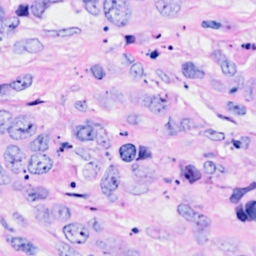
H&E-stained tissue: Breast